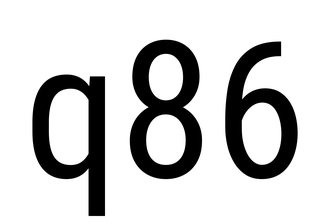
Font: Roboto_Condensed_Regular